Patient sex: F
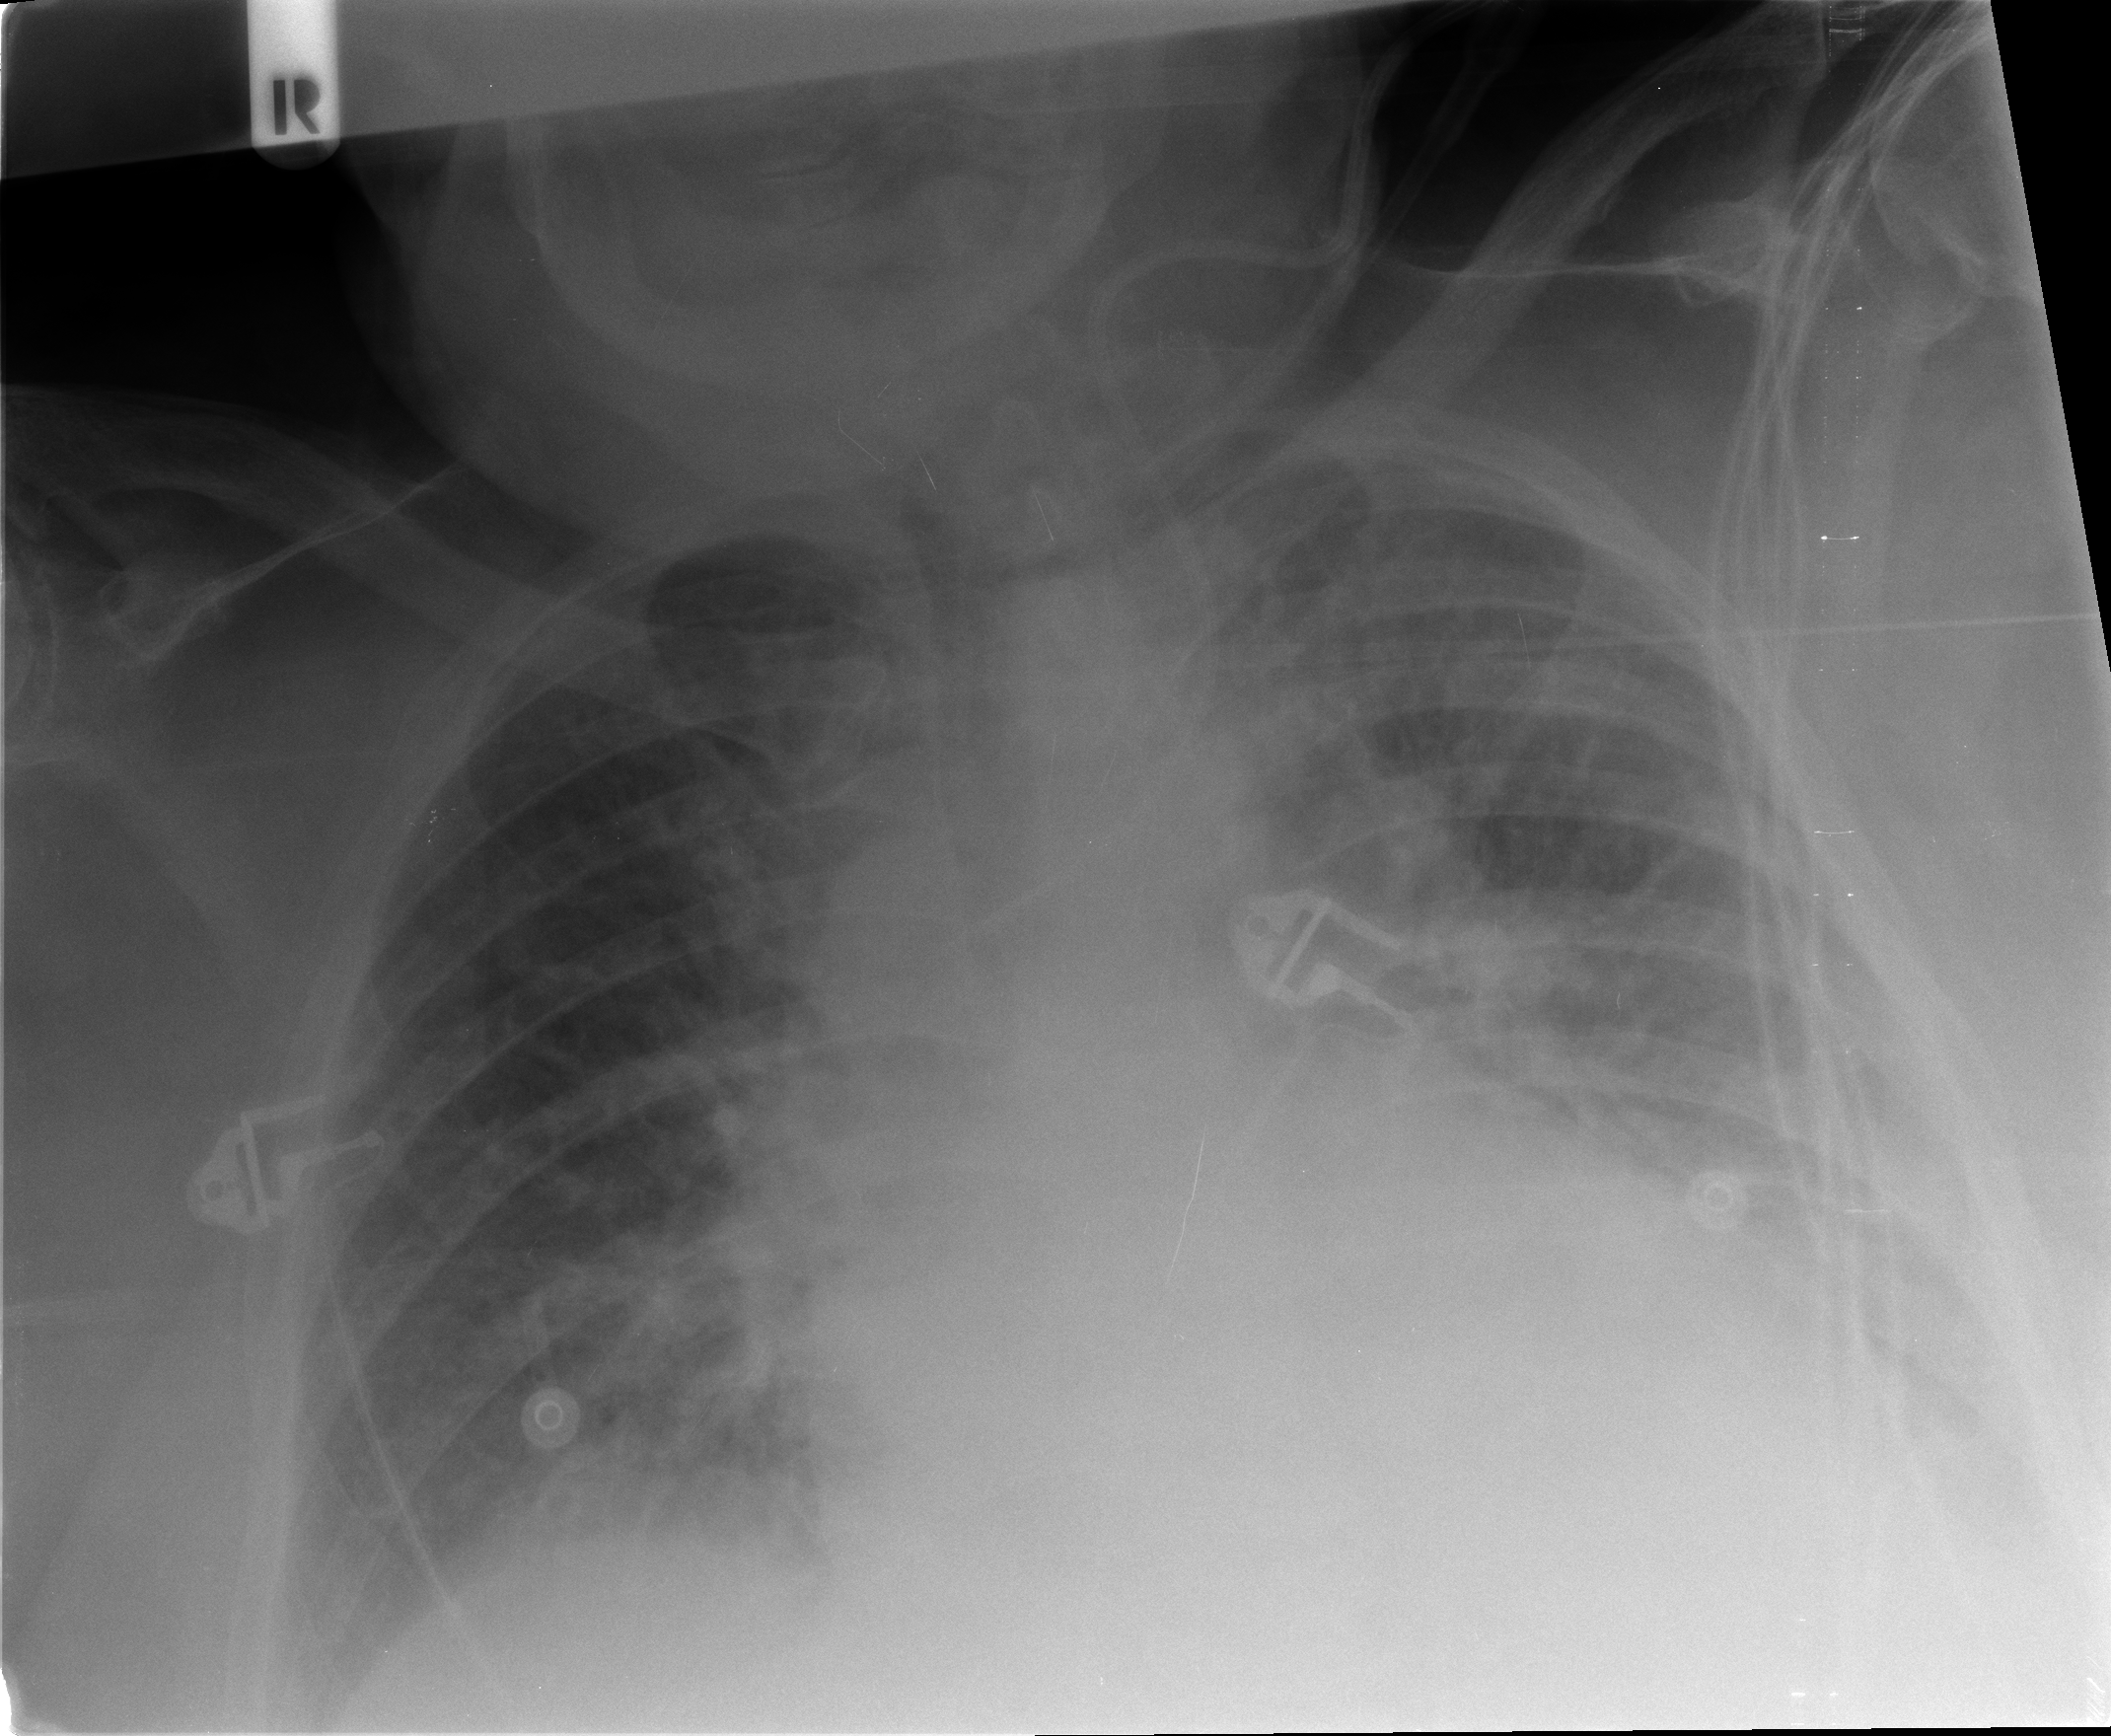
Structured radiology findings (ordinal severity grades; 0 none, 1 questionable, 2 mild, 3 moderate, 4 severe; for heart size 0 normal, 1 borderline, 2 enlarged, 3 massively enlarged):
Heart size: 2
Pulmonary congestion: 2
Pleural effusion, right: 1
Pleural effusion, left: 2
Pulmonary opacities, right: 2
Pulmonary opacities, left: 3
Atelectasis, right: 2
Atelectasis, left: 2